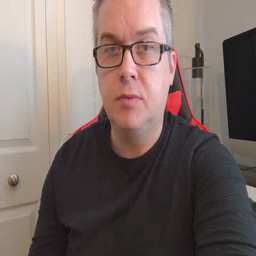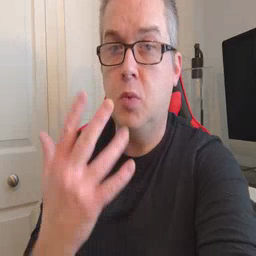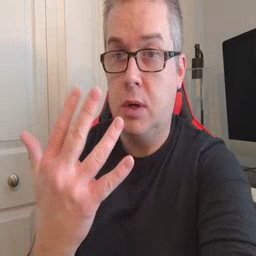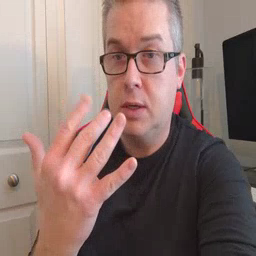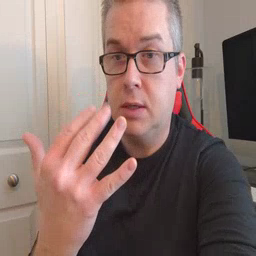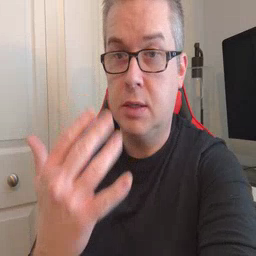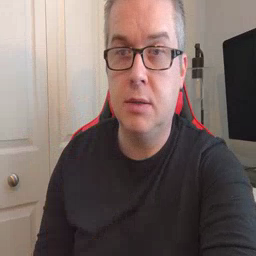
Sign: wait